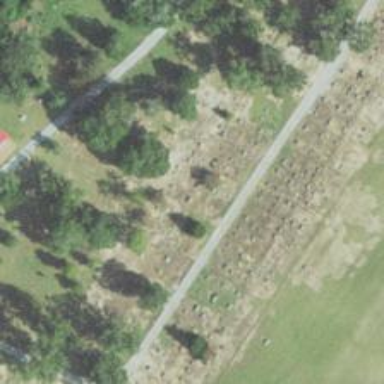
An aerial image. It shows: Historic memorial.